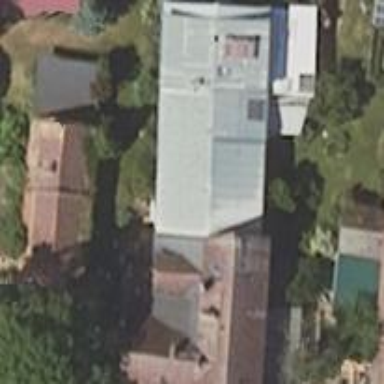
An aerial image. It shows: Detached building with gabled roof.